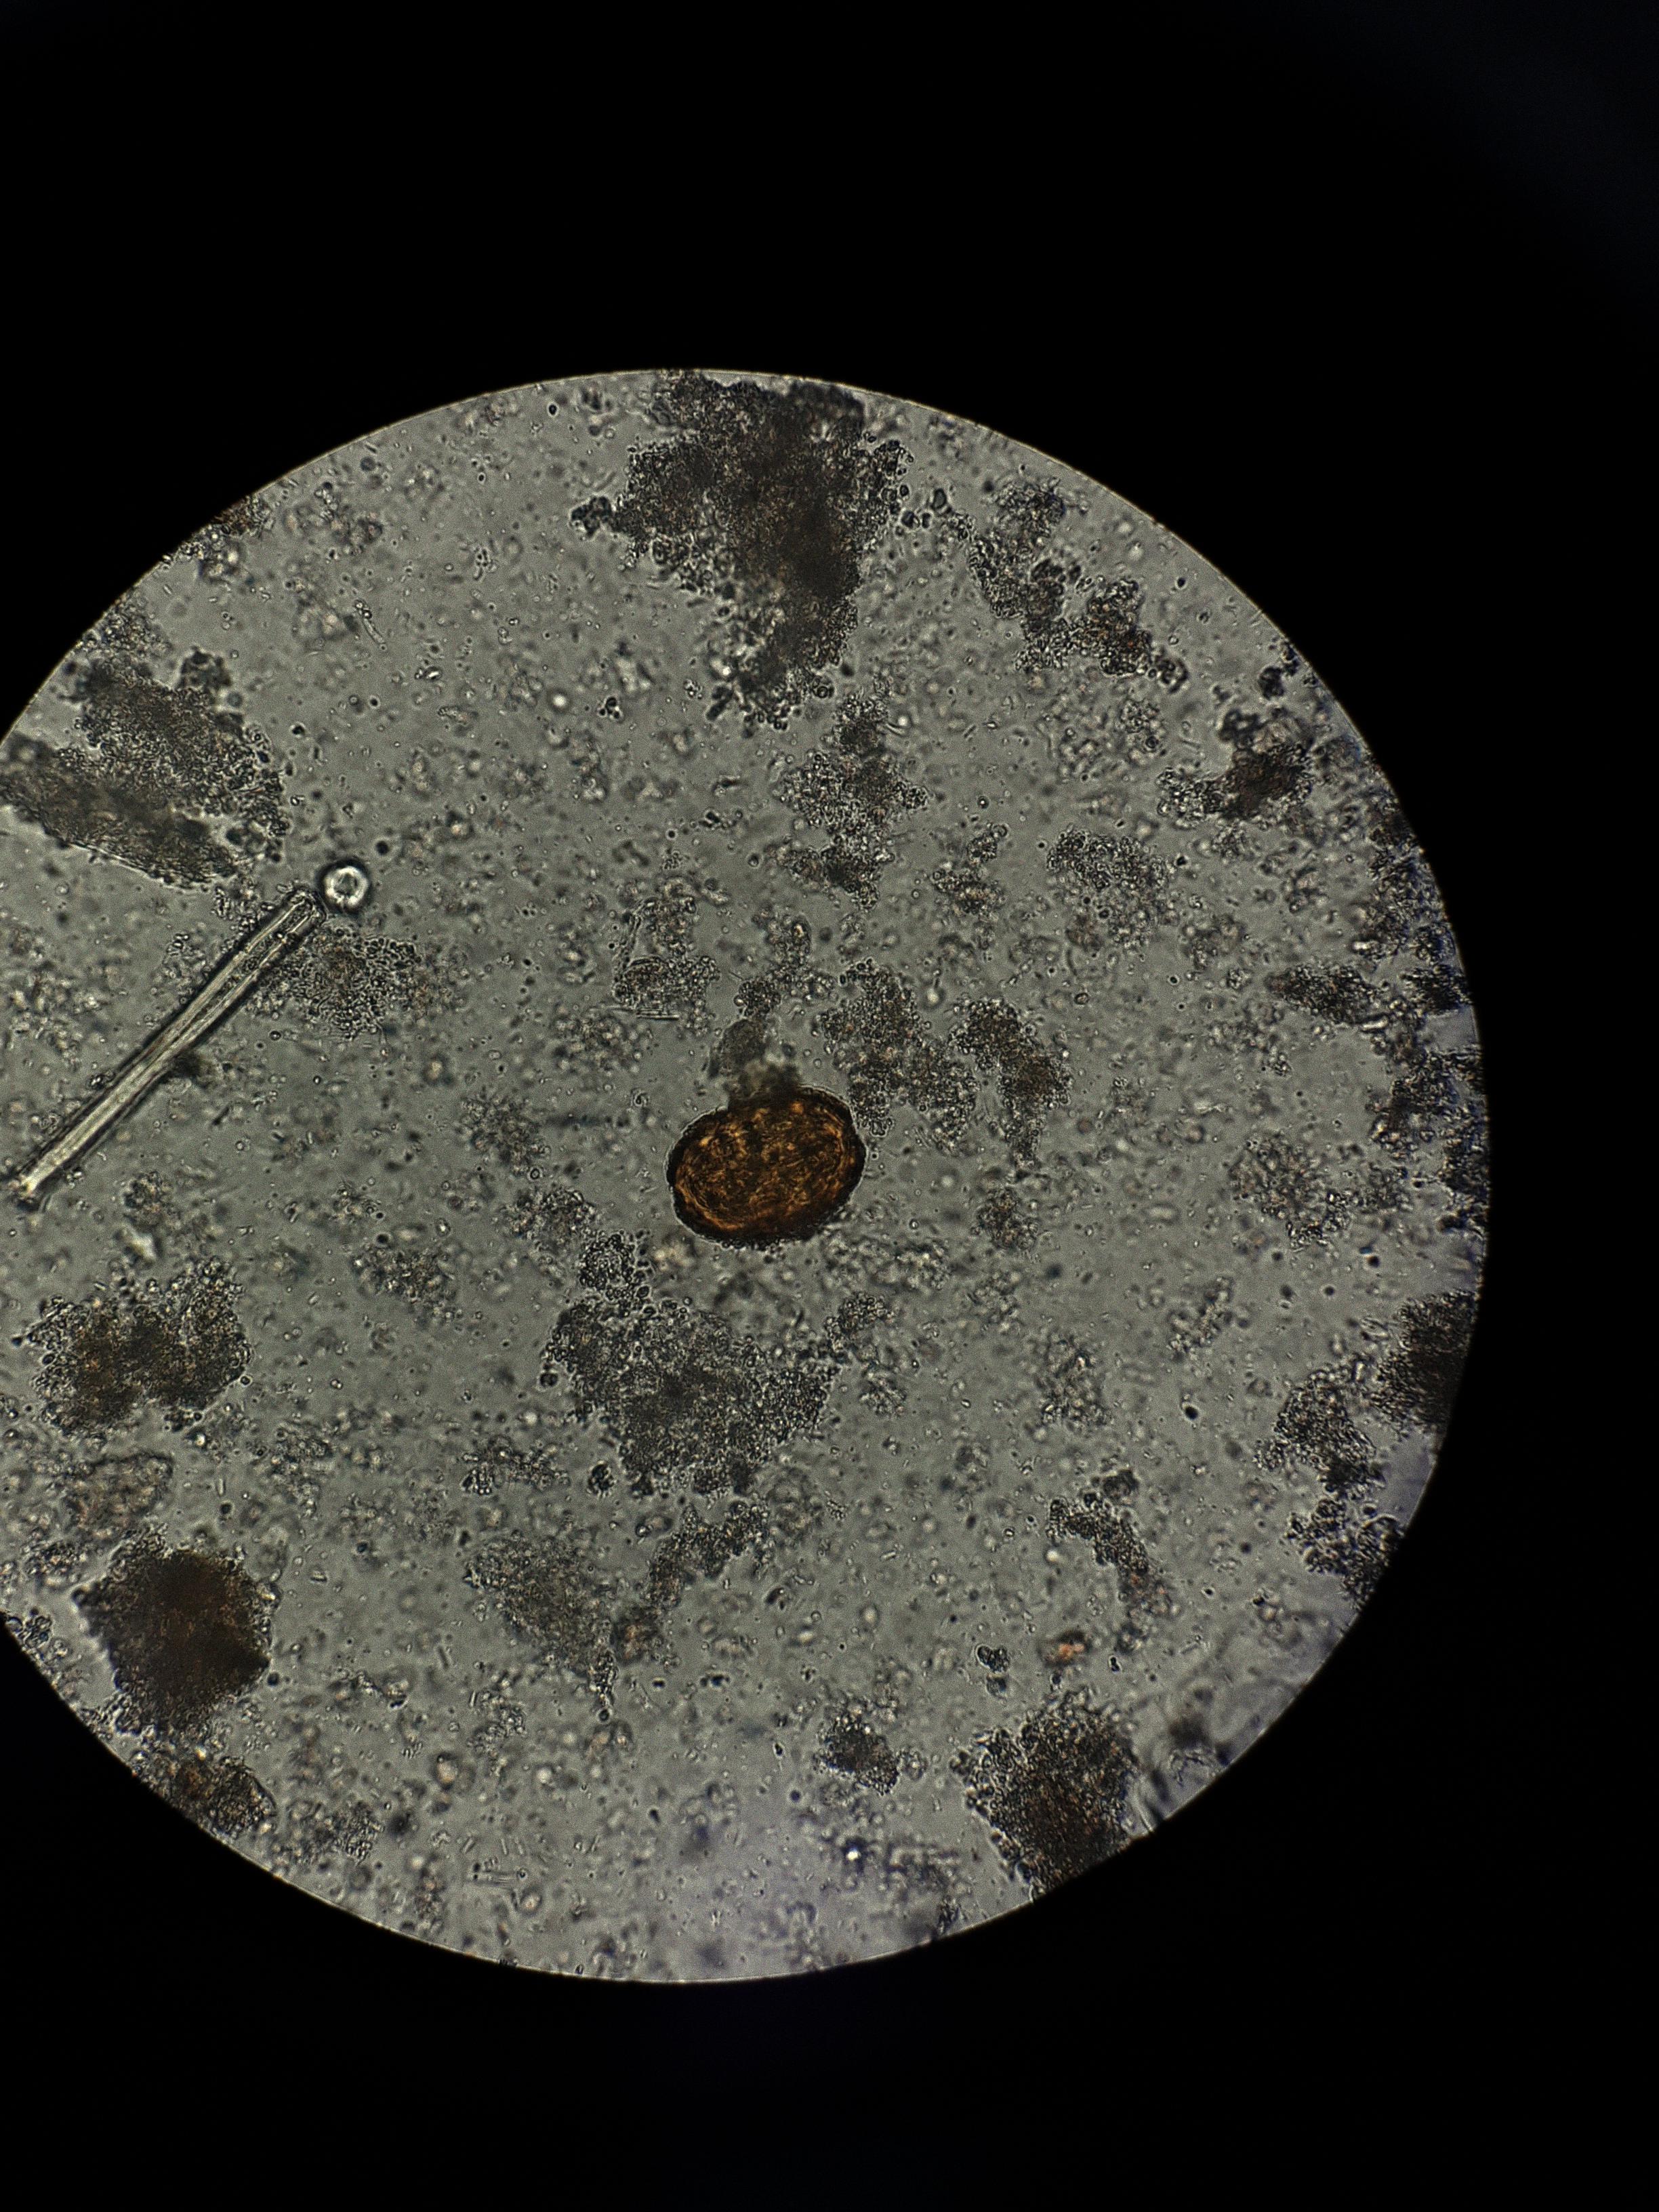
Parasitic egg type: Ascaris lumbricoides